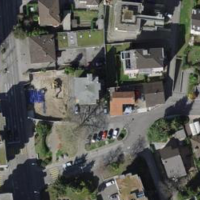
EUNIS habitat code: 54
Species observed at this site:
Phytolacca americana